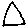
Label: triangle